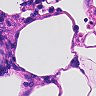
Metastatic tissue present: no